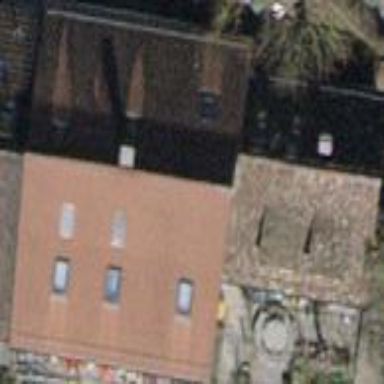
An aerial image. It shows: Kindergarten building.